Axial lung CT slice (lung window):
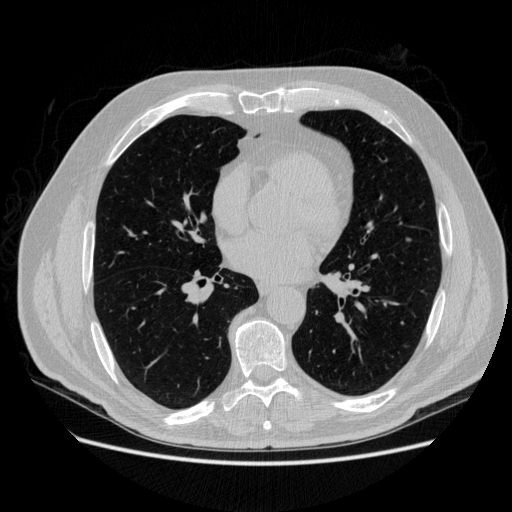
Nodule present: no